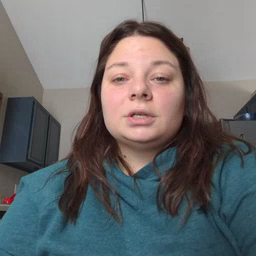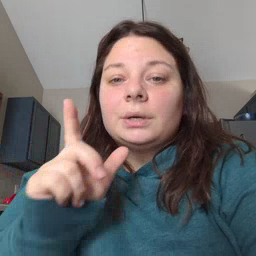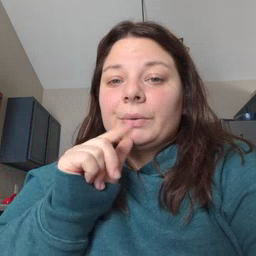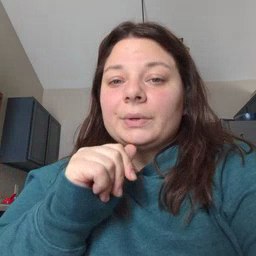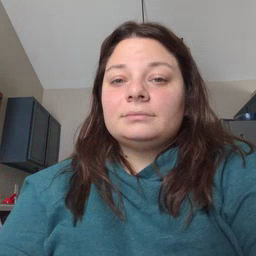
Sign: who